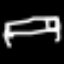
Label: bed